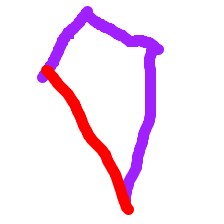
Shape: kite